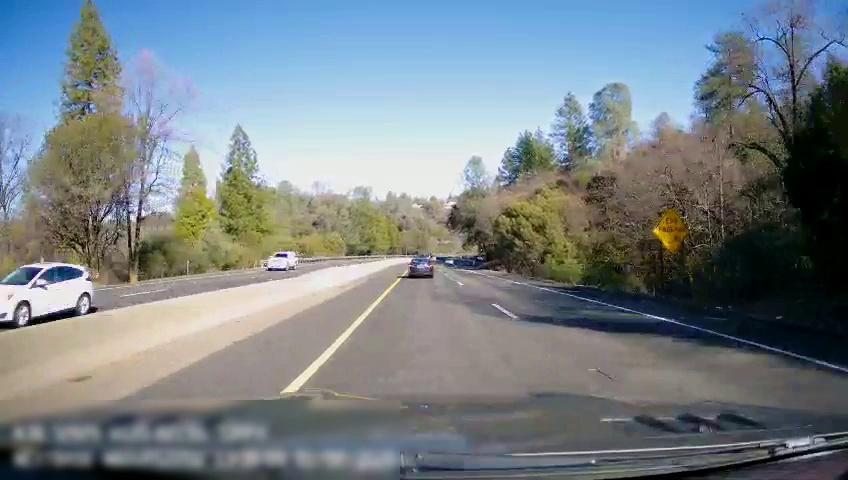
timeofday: Day
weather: Sunny
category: Drivable Space
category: Drivable Space
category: Vehicles | SUV
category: Vehicles | SUV
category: Vehicles | Car
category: Vehicles | SUV
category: Lanes | Current Lane
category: Lanes | Current Lane
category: Lanes | Alternate Lane
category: Lanes | Opposite Lane
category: Lanes | Opposite Lane
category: Traffic | Signs